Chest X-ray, AP view. Patient: 16 years old, sex M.
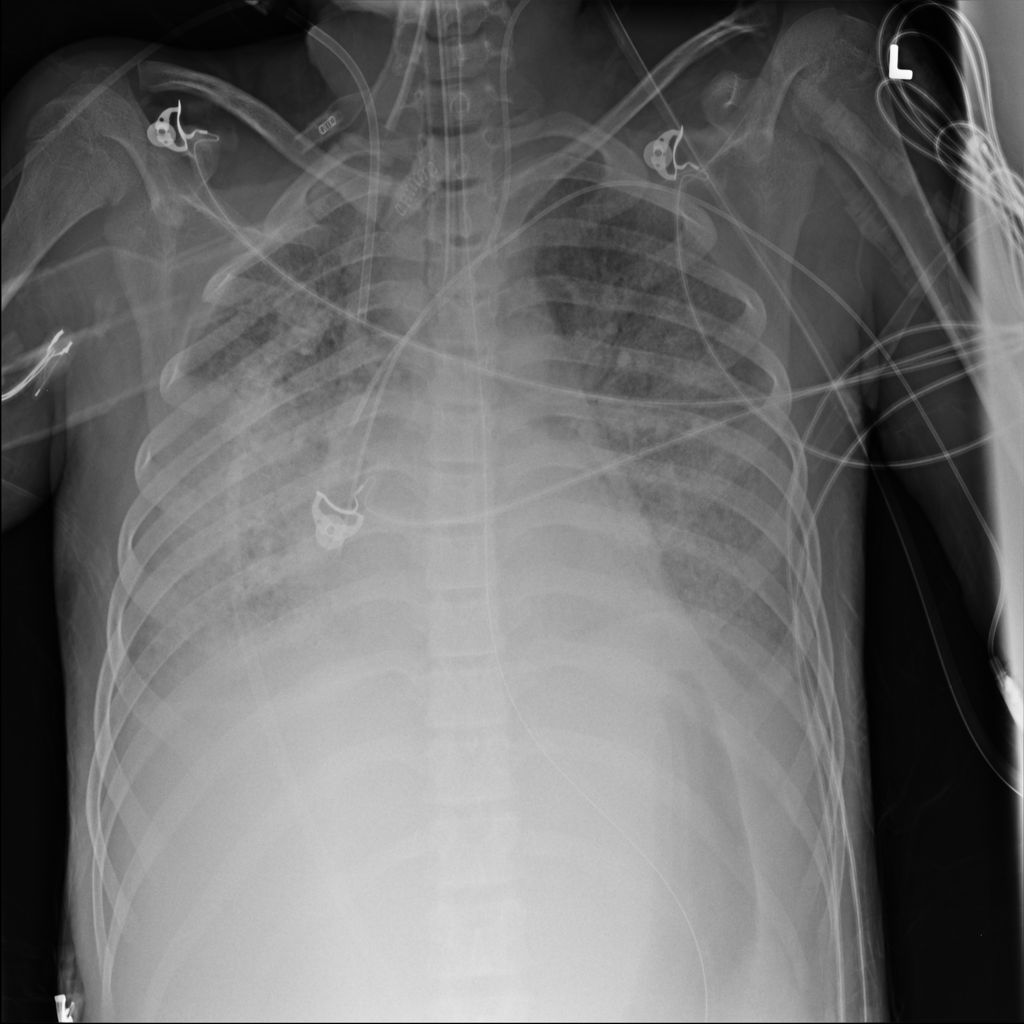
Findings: Infiltration